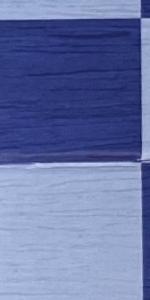
Label: Empty